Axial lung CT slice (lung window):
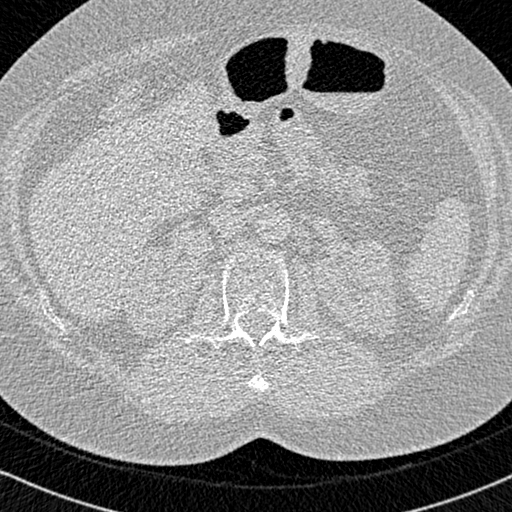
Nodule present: no